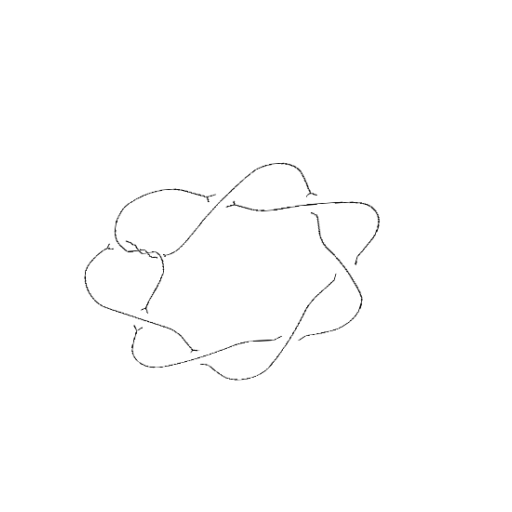
Crossing number: 10